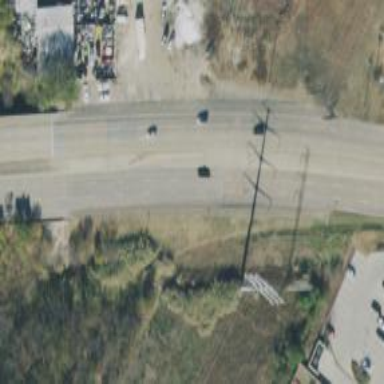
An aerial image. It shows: Primary highway.